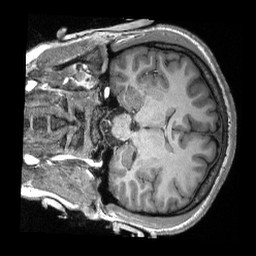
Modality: T1w
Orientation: coronal
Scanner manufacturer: siemens
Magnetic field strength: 3 T
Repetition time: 2.3 s
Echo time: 0.00308 s